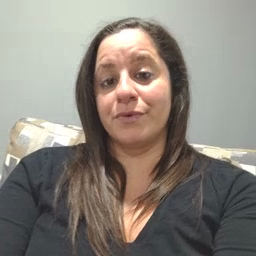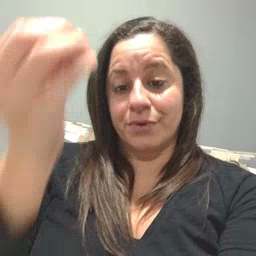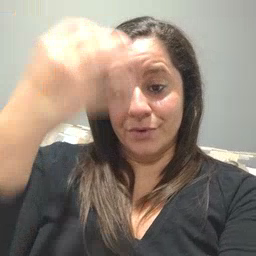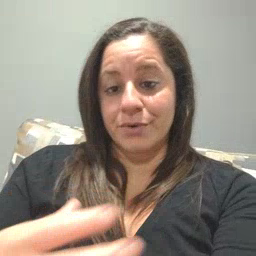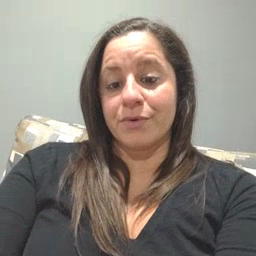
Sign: shower